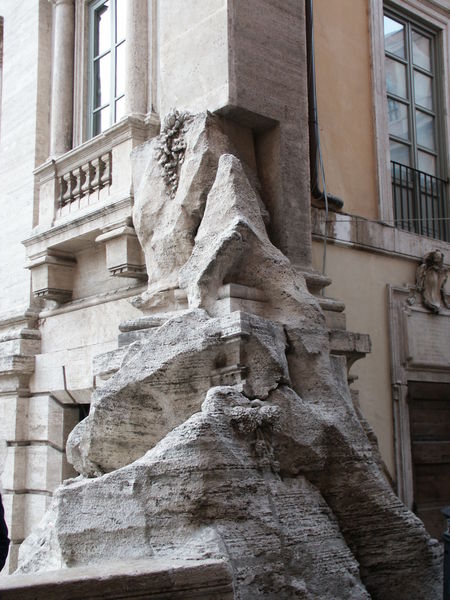
Titel: Fontana di Trevi (Trevibrunnen)
Künstler: Niccoló Salvi
Standort: Rom, Palazzo Poli (EU - I - Latium)
Schlagwörter: felsen, grün, fenster, grau, säule, gebäude, haus, wand, sockel, stein, kirche, figur, skulptur, relief, ecke, fassade, hart, fels, mauer, portal, weintraube, petrus, speckstein